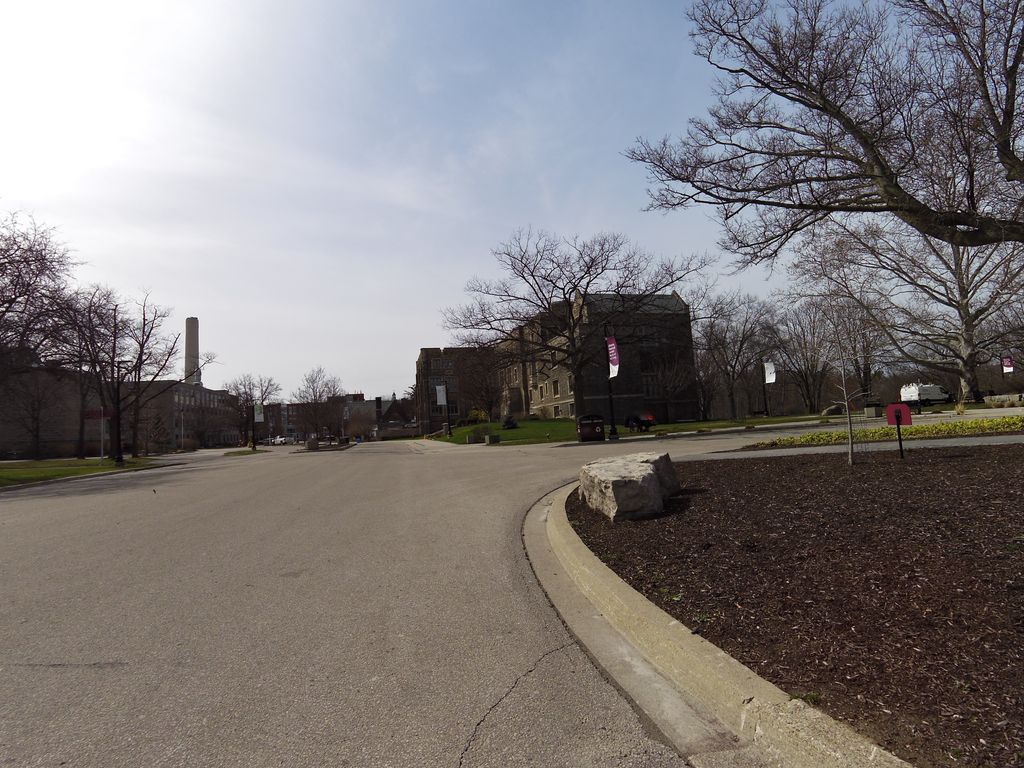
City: hamilton